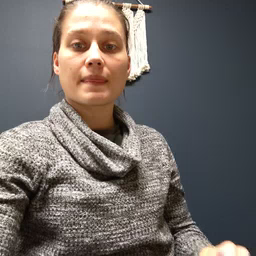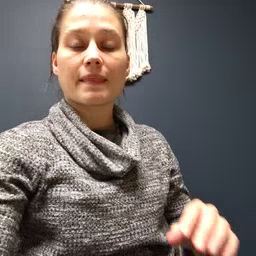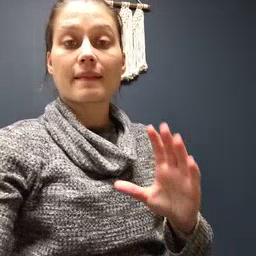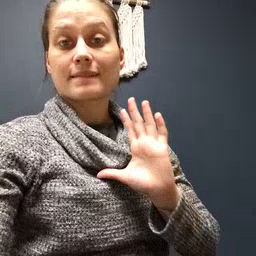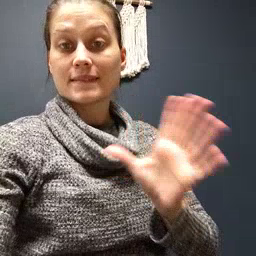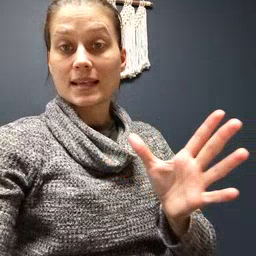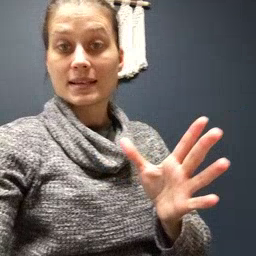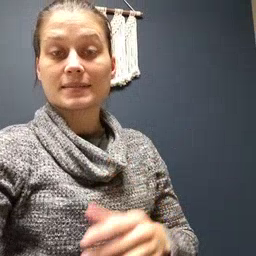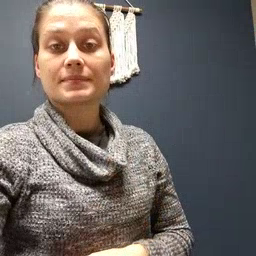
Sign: fine